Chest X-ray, PA view. Patient: 48 years old, sex F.
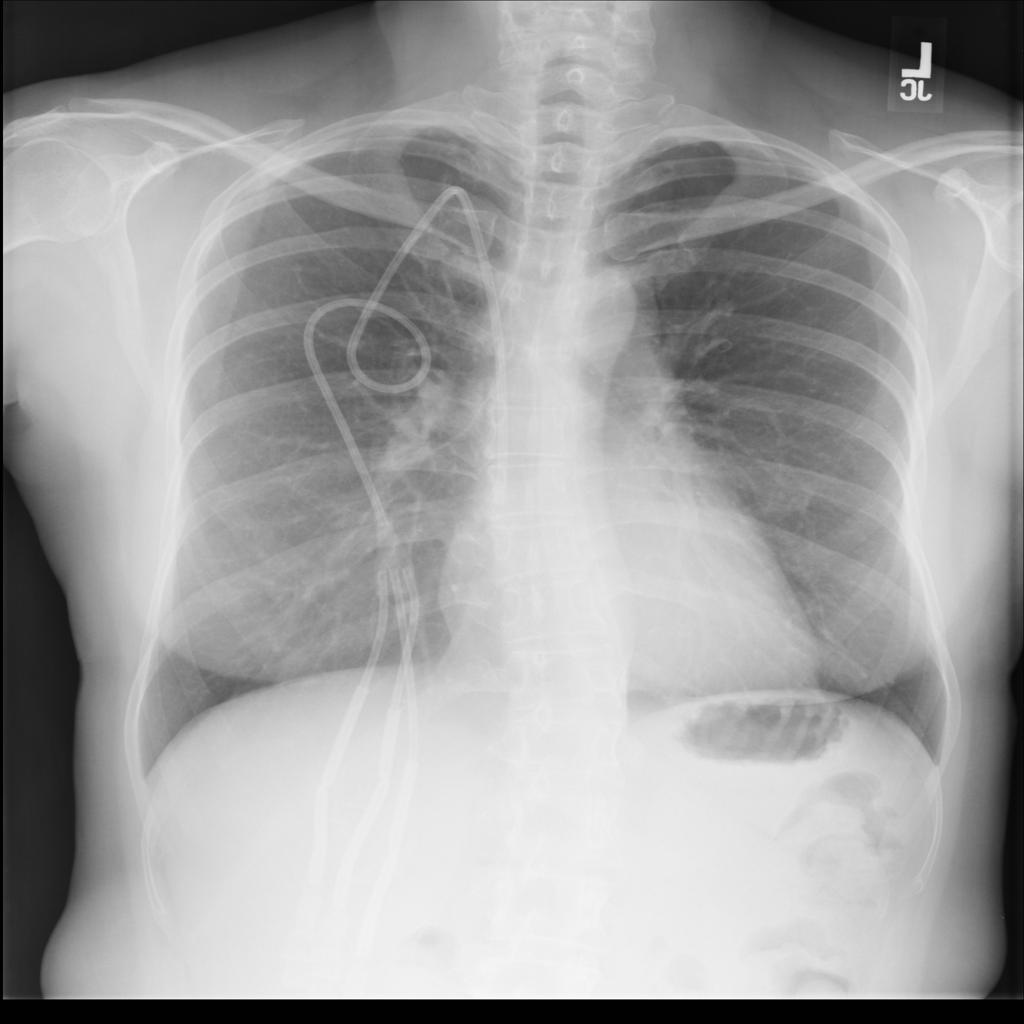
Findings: No Finding